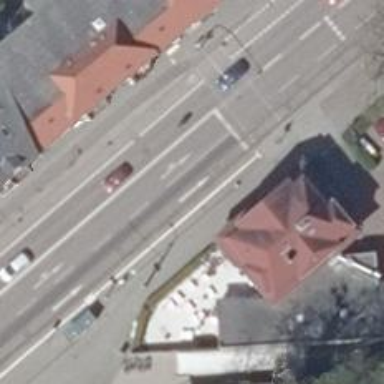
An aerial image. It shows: Tram stop.